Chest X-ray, PA view. Patient: 51 years old, sex M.
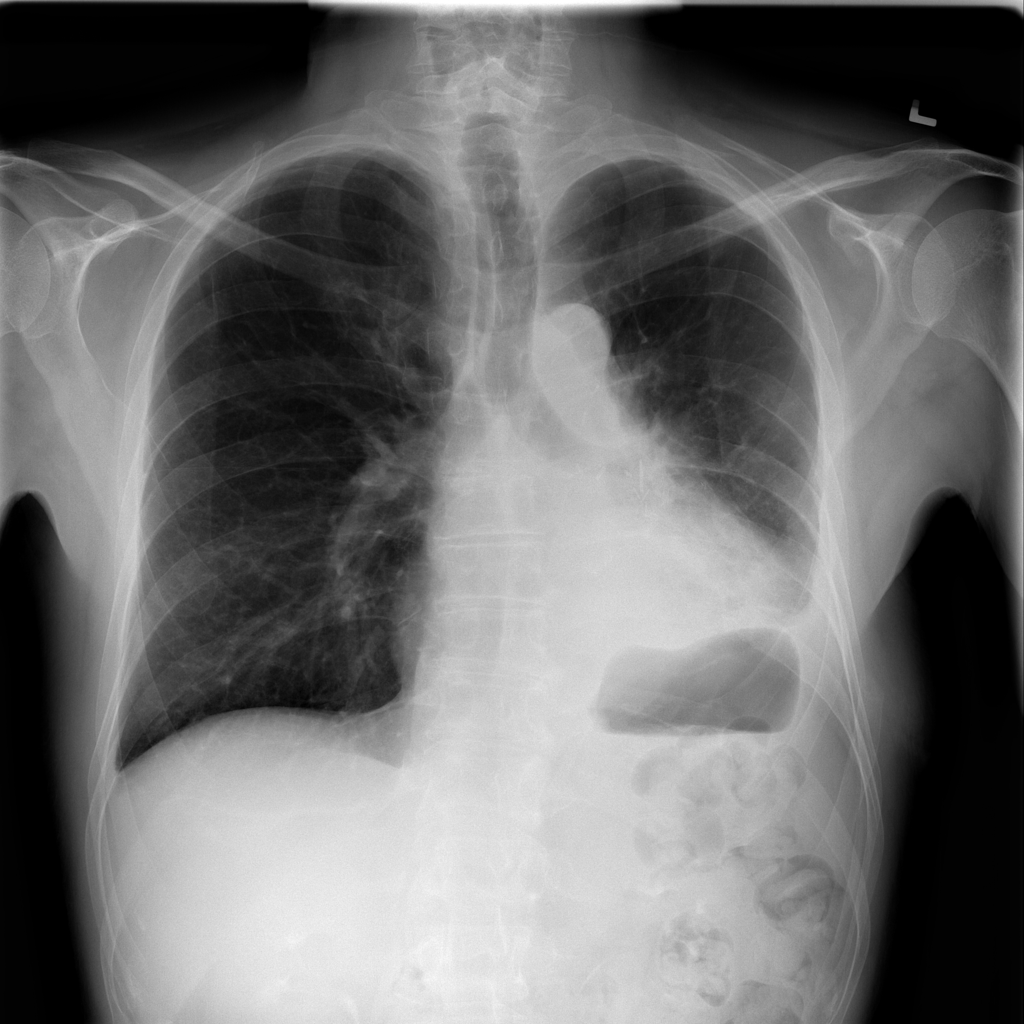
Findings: Effusion, Infiltration